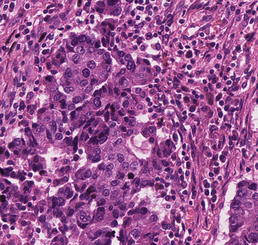
Tumor epithelial tissue: yes
Tumor-associated stroma tissue: yes
Normal tissue: no